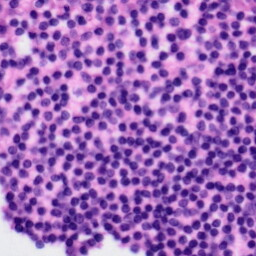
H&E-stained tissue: Tonsil